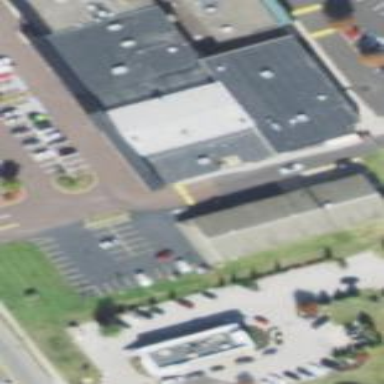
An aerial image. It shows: Retail building.